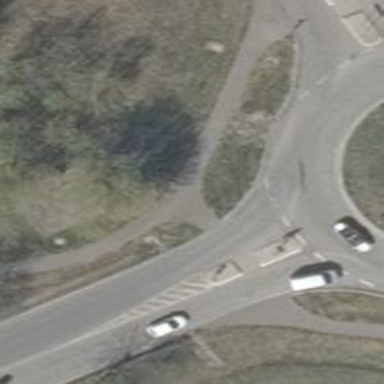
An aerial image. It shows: Secondary road with separate asphalt sidewalks and cycleway.